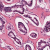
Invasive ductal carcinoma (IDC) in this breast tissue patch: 1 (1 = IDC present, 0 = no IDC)